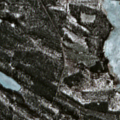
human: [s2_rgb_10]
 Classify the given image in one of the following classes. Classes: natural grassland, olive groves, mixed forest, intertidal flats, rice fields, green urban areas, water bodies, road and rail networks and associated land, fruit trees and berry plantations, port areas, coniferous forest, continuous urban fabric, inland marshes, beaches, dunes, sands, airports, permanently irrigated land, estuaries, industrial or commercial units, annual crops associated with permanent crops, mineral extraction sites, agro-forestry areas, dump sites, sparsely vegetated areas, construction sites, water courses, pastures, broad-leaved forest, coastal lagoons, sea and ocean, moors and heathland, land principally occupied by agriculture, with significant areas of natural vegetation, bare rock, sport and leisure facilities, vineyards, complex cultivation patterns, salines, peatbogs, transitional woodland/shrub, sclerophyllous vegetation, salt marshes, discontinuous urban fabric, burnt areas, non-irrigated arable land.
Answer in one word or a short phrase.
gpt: coniferous forest, mixed forest, water bodies